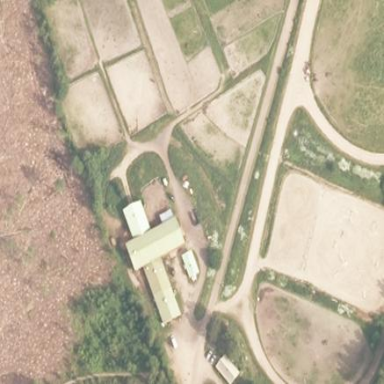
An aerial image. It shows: Farmyard used for horse riding and leisure land.